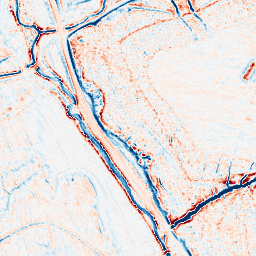
Category: edge_preserving
Decomposition family: anisotropic_diffusion
Decomposition parameters: iterations: 10
kappa: 30
gamma: 0.2
Upsampling method: quintic
Upsampling parameters: scale: 2
Upsampling scale: 2